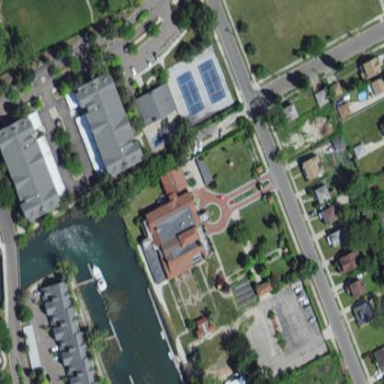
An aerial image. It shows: Community center.